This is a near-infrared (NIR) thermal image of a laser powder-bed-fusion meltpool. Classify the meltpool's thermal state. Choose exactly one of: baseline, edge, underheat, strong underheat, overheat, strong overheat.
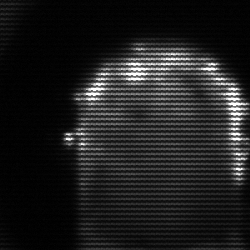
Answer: baseline